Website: lowes
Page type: payment
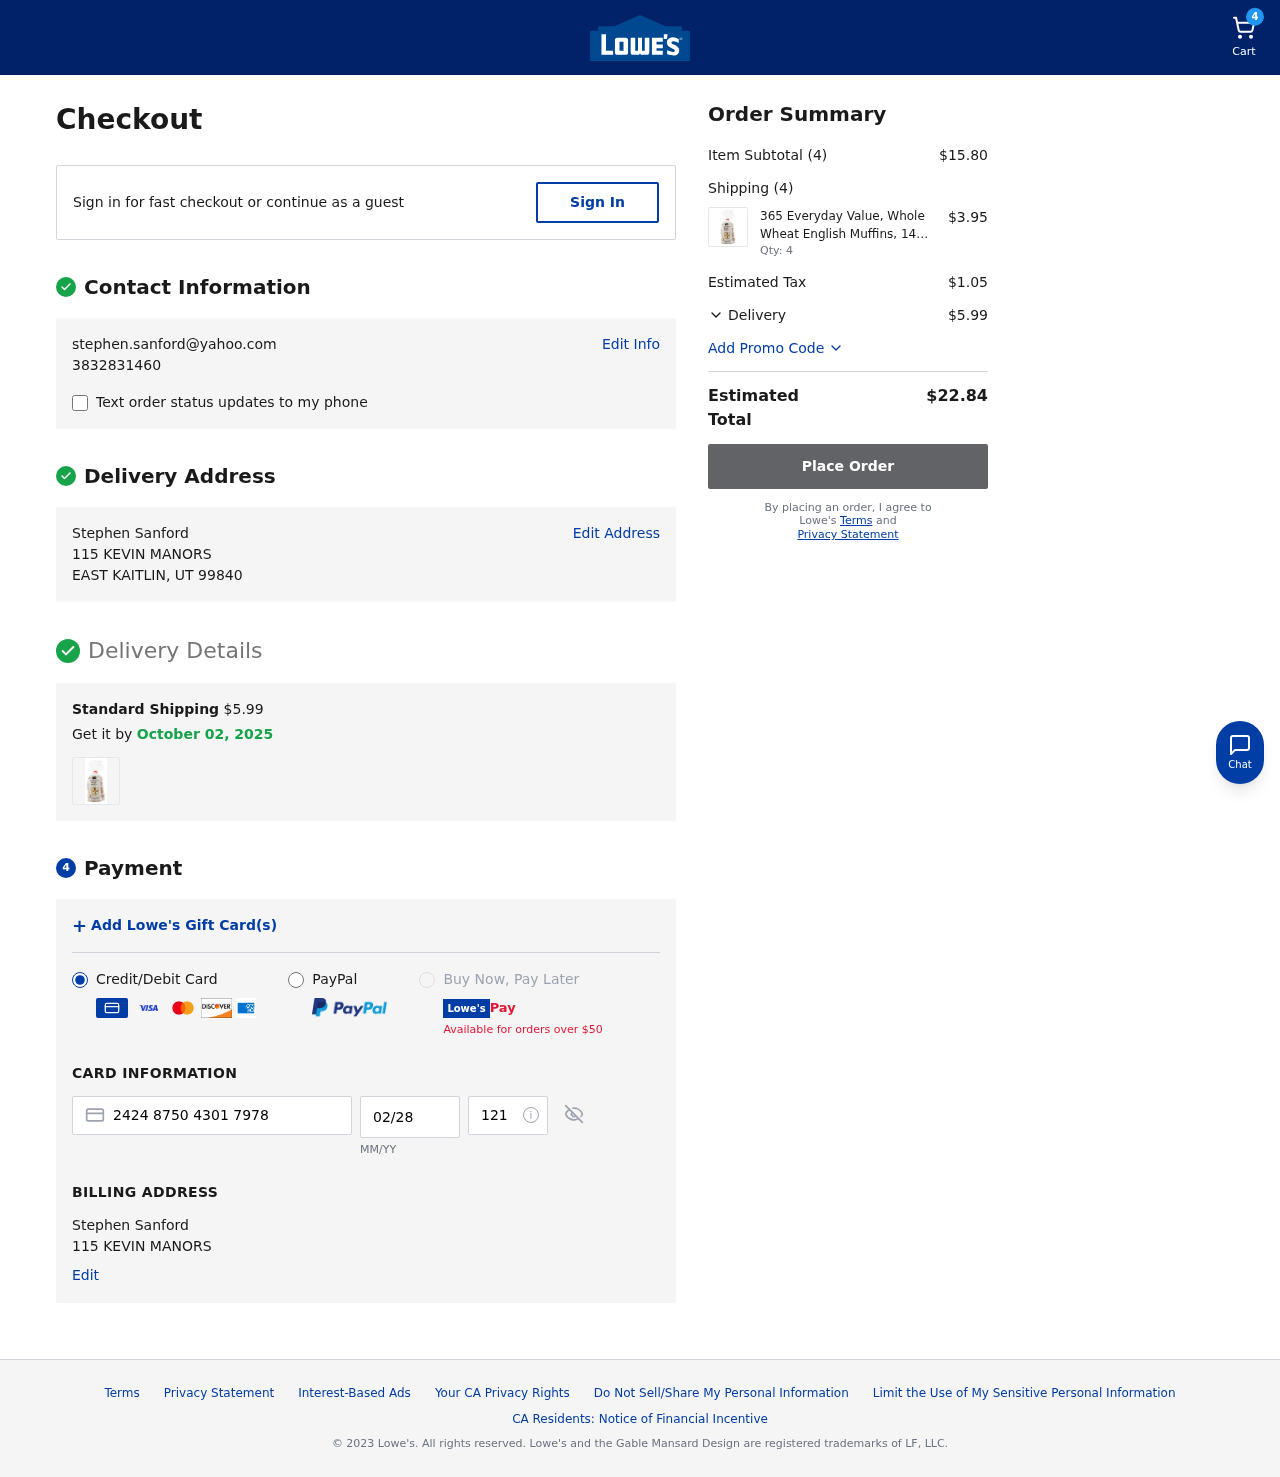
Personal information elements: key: PII_CARD_CVV
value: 121
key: PII_CARD_EXPIRY
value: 02/28
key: PII_CARD_NUMBER
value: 2424 8750 4301 7978
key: PII_EMAIL
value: stephen.sanford@yahoo.com
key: PII_FULLNAME
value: Stephen Sanford
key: PII_FULLNAME2
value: Stephen Sanford
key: PII_PHONE
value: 3832831460
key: PII_STREET
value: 115 KEVIN MANORS
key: PII_STREET2
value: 115 KEVIN MANORS
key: PII_CITY_STATE_ZIP
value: EAST KAITLIN, UT 99840
Product elements: key: PRODUCT1_NAME
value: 365 Everyday Value, Whole Wheat English Muffins, 14 oz, 6 ct
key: PRODUCT1_PRICE
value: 3.95
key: PRODUCT1_QUANTITY
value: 4
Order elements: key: ORDER_NUM_ITEMS
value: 4
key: ORDER_SHIPPING_COST
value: $5.99
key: ORDER_DELIVERY_DATE
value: October 02, 2025
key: ORDER_SUBTOTAL
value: $15.80
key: ORDER_NUM_ITEMS2
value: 4
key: ORDER_TAX
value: $1.05
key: ORDER_SHIPPING_COST2
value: $5.99
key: ORDER_TOTAL
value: $22.84